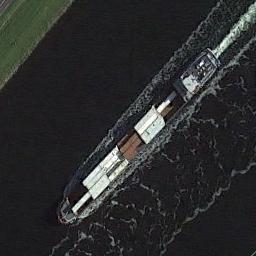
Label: ship